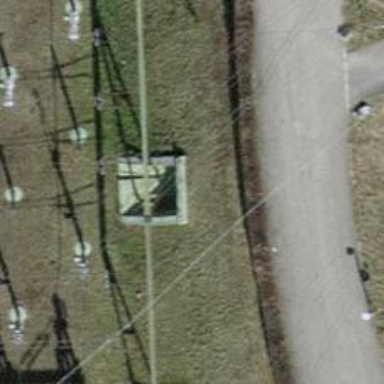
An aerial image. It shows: Insulator used in power systems.